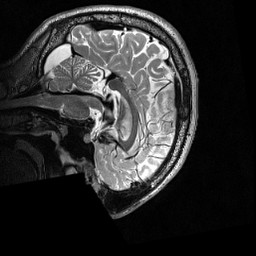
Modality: T2w
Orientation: sagittal
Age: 20
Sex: male
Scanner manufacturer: siemens
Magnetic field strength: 3 T
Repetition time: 3.2 s
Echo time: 0.56 s